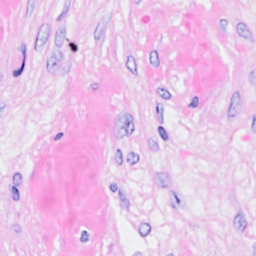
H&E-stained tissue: Breast